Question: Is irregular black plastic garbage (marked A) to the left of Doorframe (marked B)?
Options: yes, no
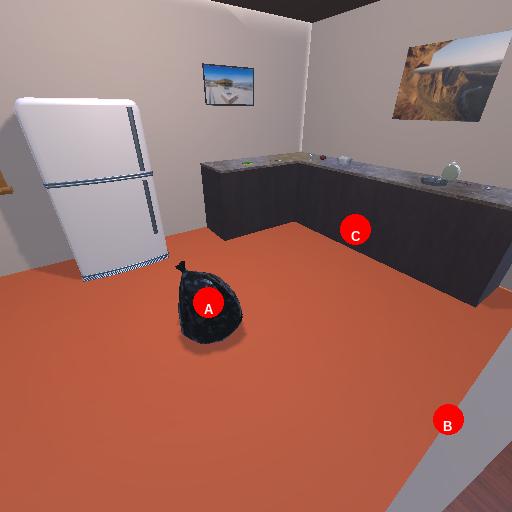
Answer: yes